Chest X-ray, PA view. Patient: 55 years old, sex M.
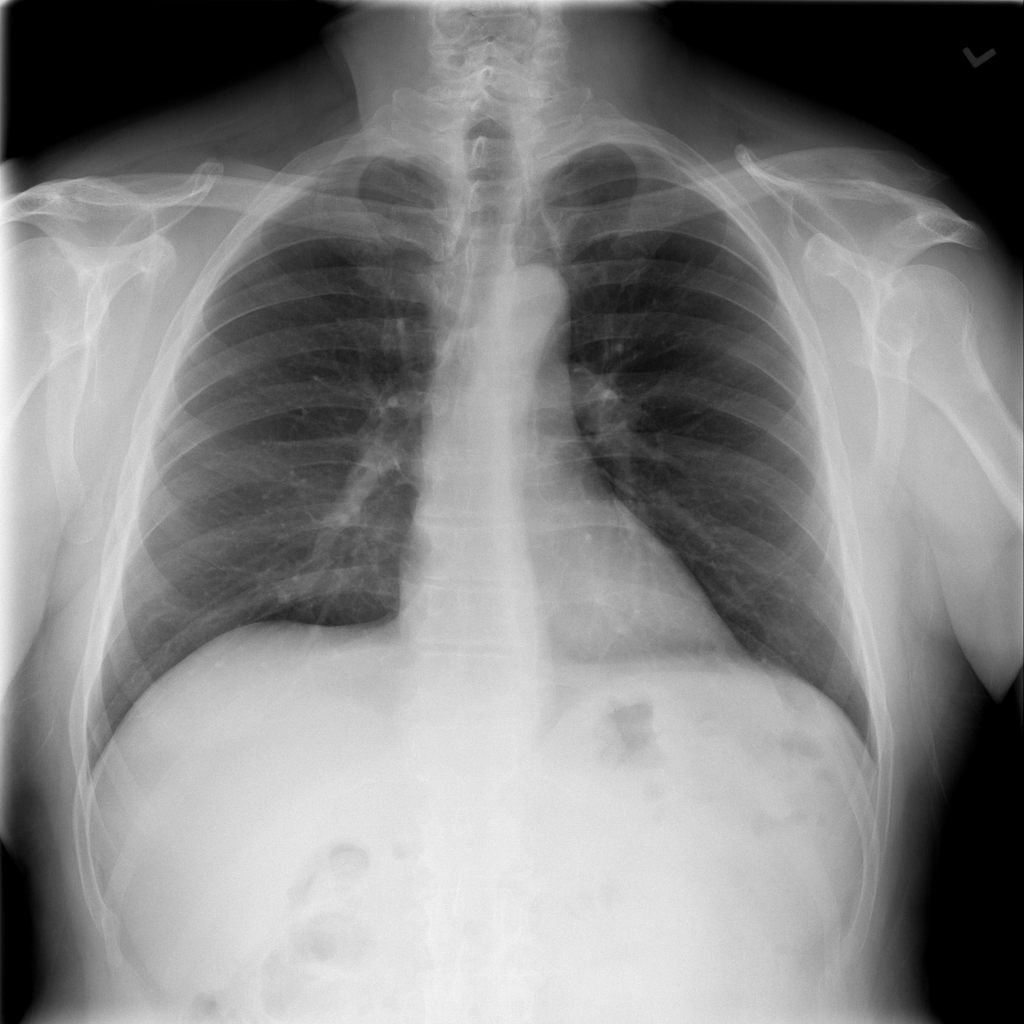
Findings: No Finding